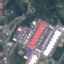
Land use / land cover class: Industrial